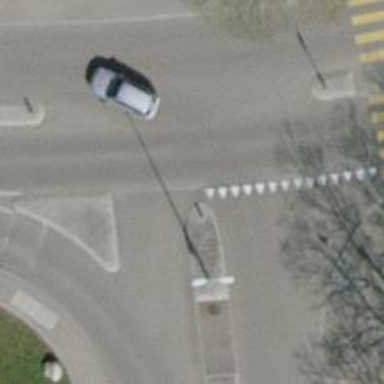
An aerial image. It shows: Road with "give way" sign.